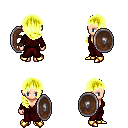
a pixel art fantasy rpg character, female body template, human, light skin, red robe, teal pants, gold right-swept hairstyle, gold boots, shield, four views (front, back, left, right), 2x2 character sprite sheet, small pixel art, hard edges, no anti-aliasing